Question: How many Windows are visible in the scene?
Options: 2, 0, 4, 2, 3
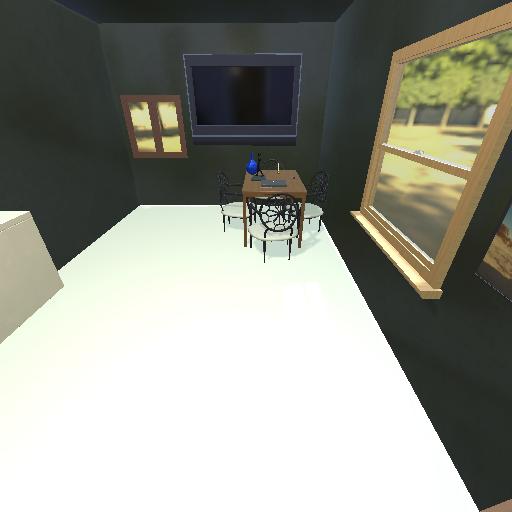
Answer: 2